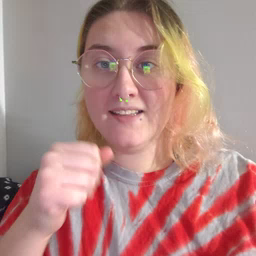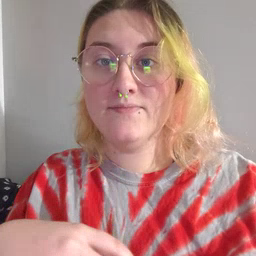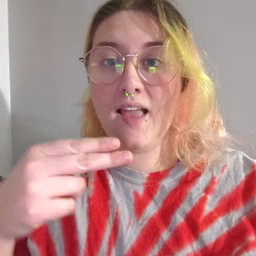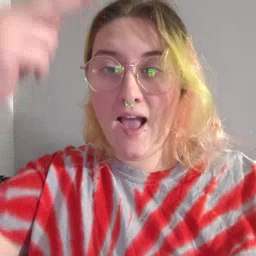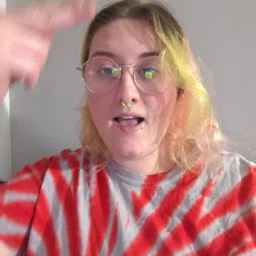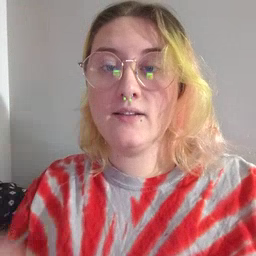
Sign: high